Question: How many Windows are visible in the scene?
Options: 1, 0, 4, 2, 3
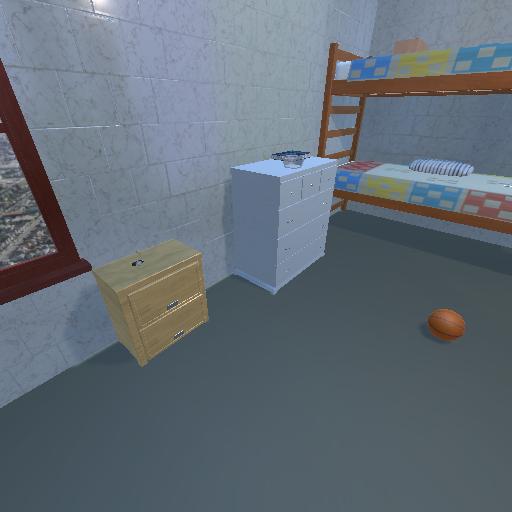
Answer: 1